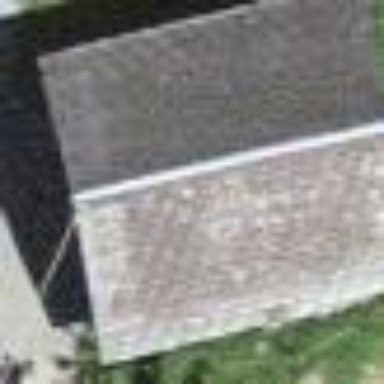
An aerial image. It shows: Rural barn.